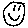
Label: smiley face